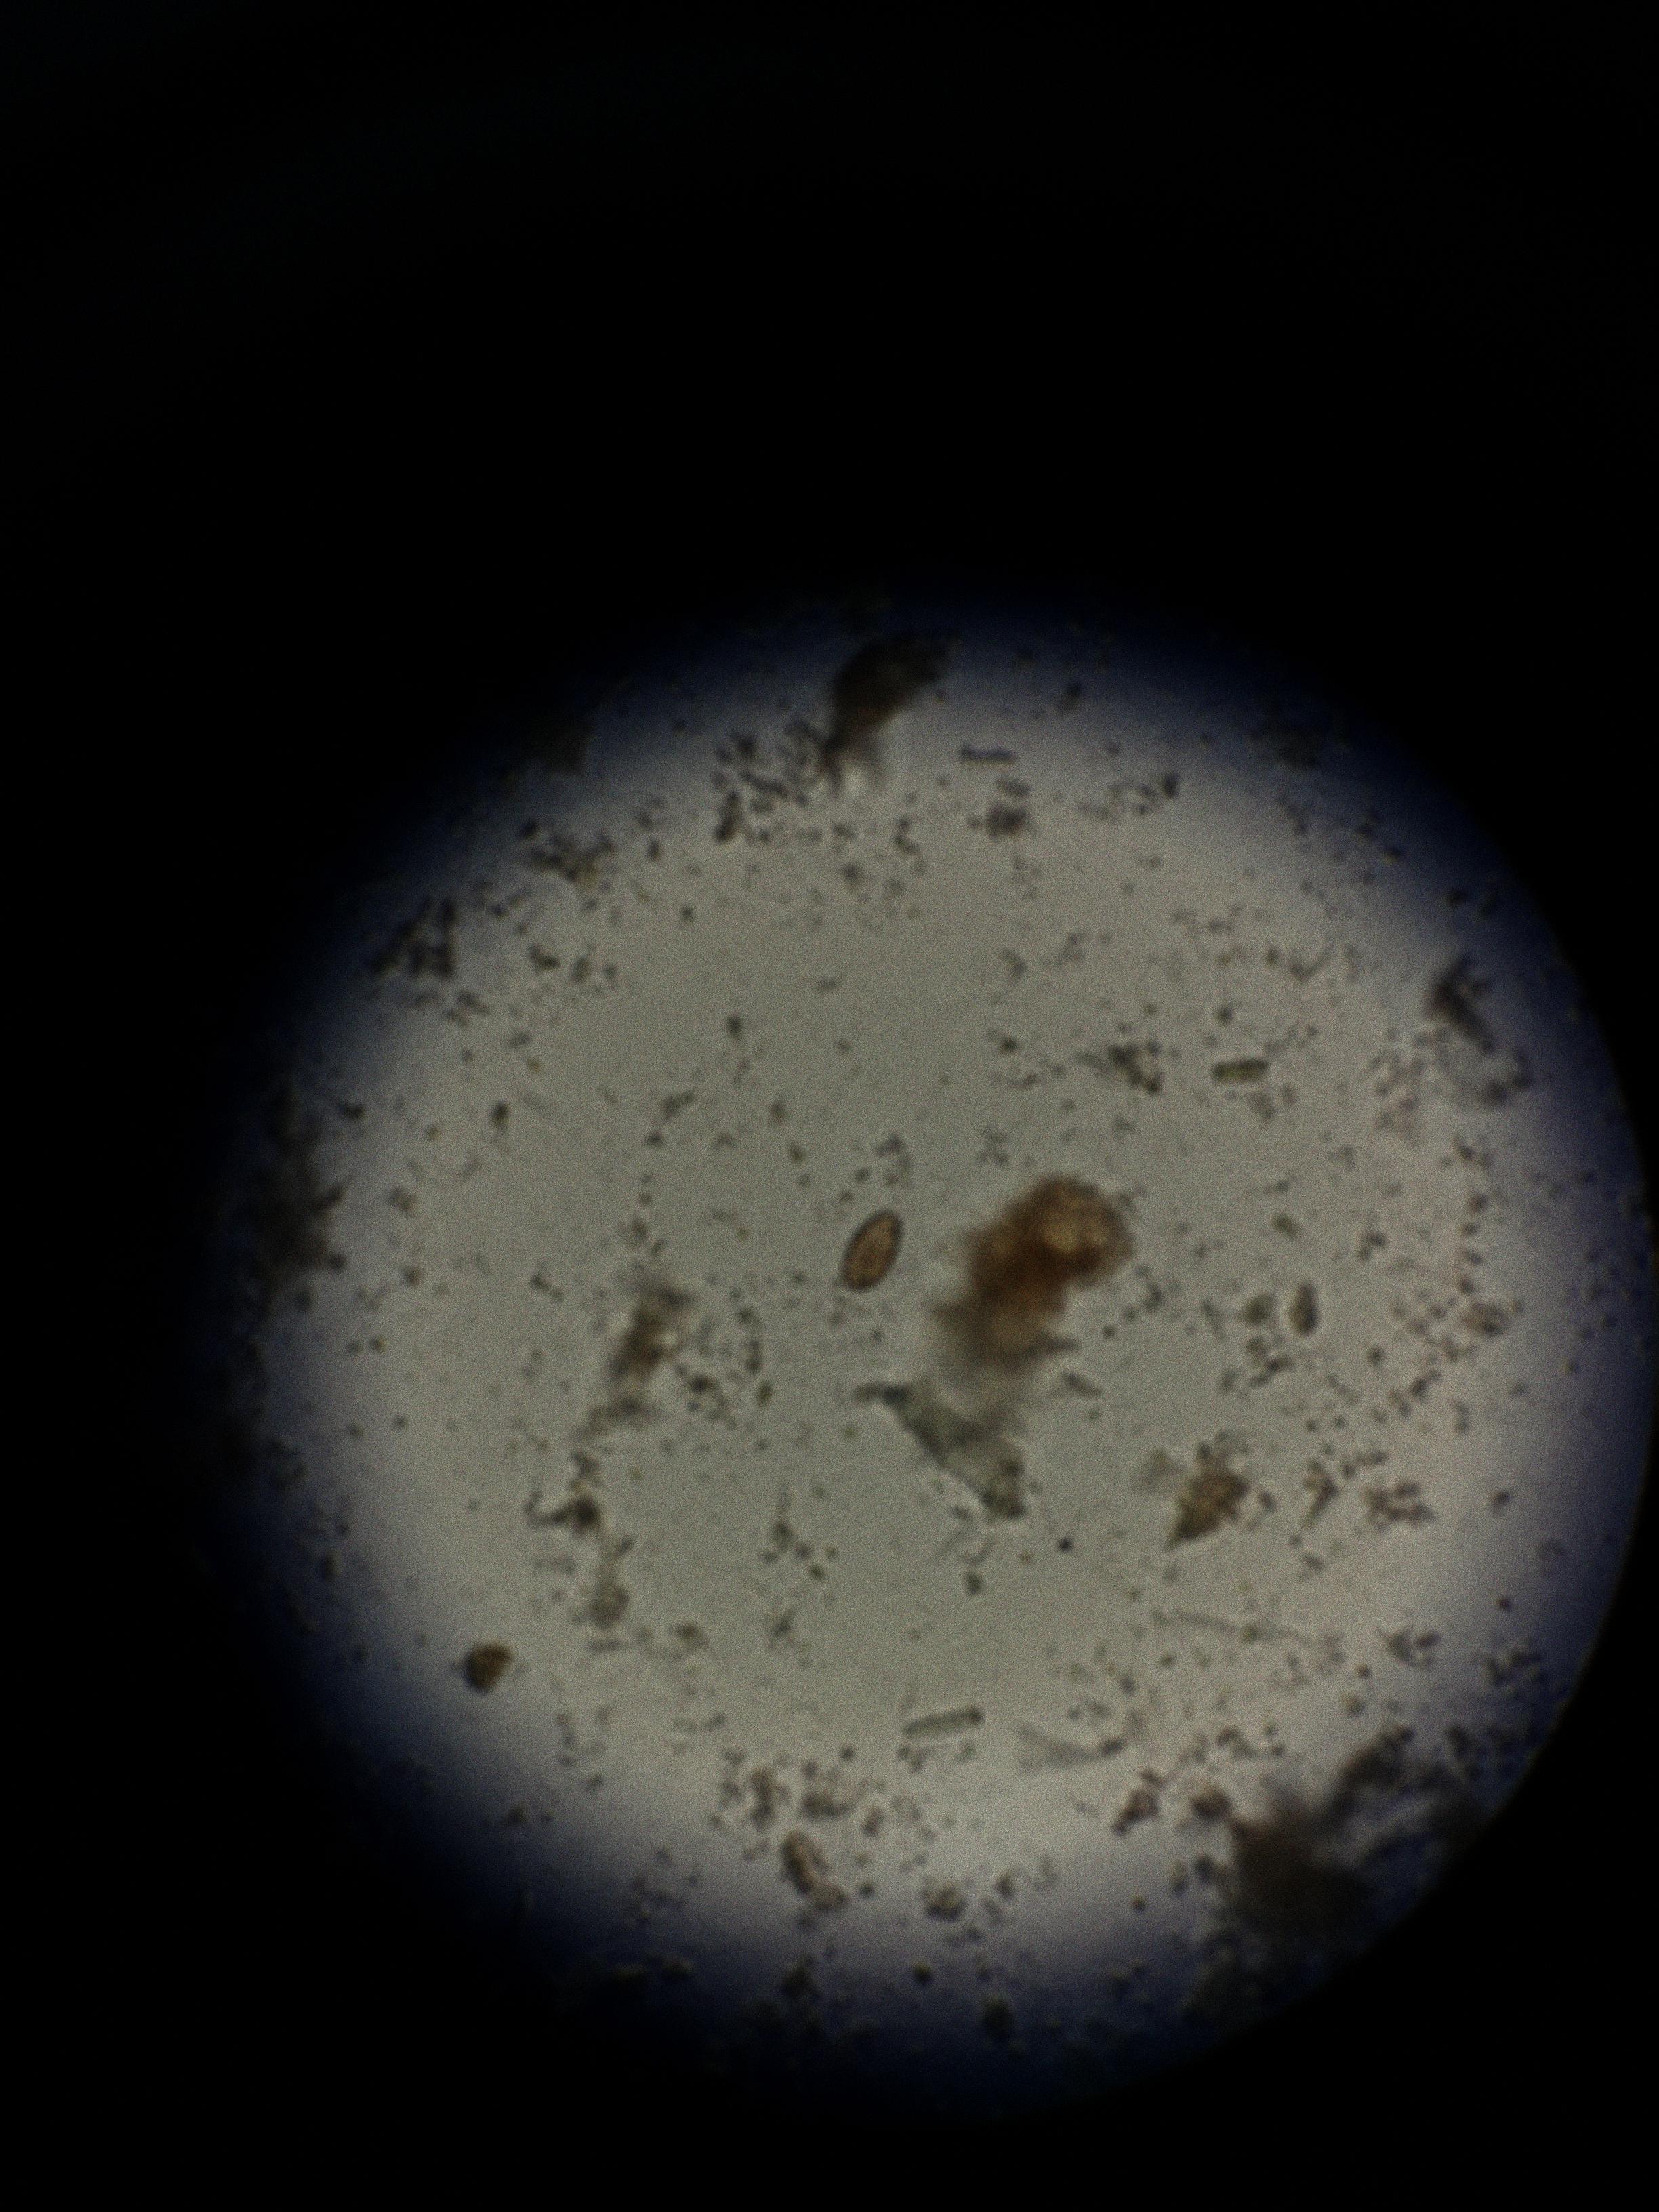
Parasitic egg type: Opisthorchis viverrine